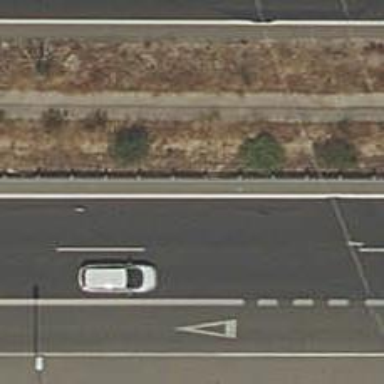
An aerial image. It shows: View of motorway.